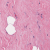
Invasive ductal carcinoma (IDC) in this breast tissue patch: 0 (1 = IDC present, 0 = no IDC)